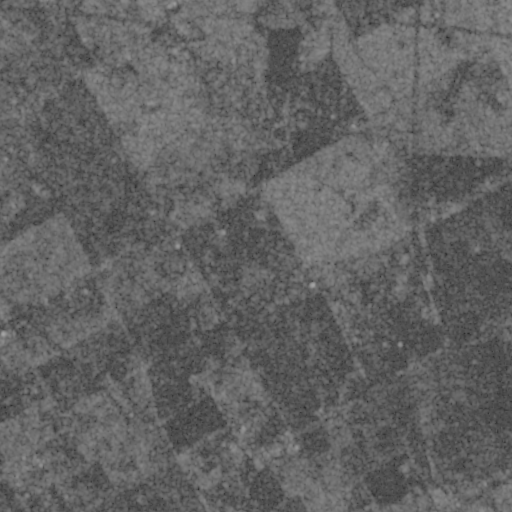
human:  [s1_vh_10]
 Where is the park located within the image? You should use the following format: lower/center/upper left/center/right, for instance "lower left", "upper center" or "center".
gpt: The park is located in the lower right of the image.
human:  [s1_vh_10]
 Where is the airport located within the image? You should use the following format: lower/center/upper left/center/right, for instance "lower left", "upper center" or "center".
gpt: There is no airport in the image.

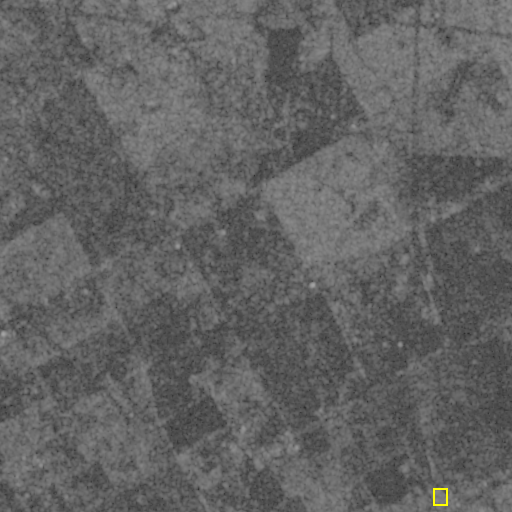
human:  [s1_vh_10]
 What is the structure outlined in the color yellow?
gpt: The structure outlined in yellow is a park.
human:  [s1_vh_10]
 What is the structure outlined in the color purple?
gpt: There is no purple outline.